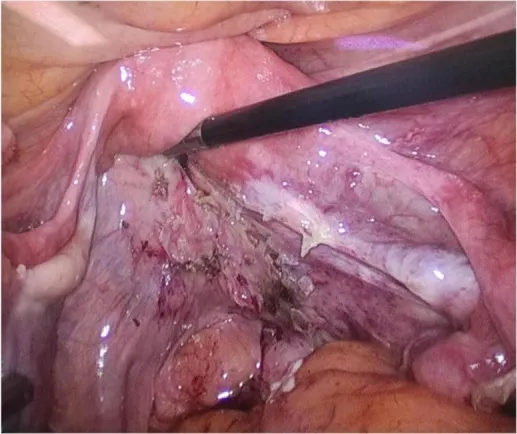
The pelvis and bilateral adnexal areas after complete resection of the teratoma showed no obvious abnormality (B).
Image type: pathology (fish)